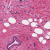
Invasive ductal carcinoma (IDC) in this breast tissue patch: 1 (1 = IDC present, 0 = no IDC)